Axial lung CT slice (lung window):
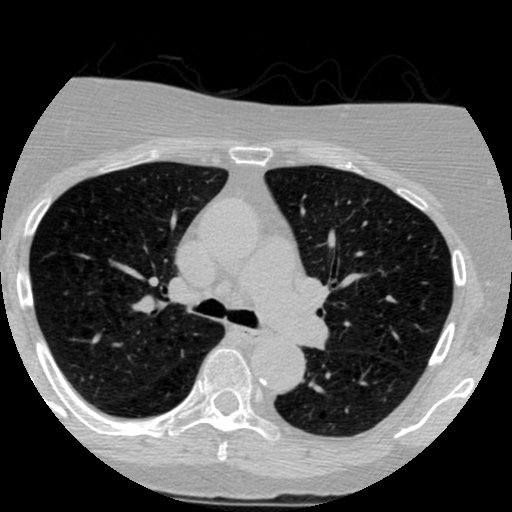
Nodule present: no